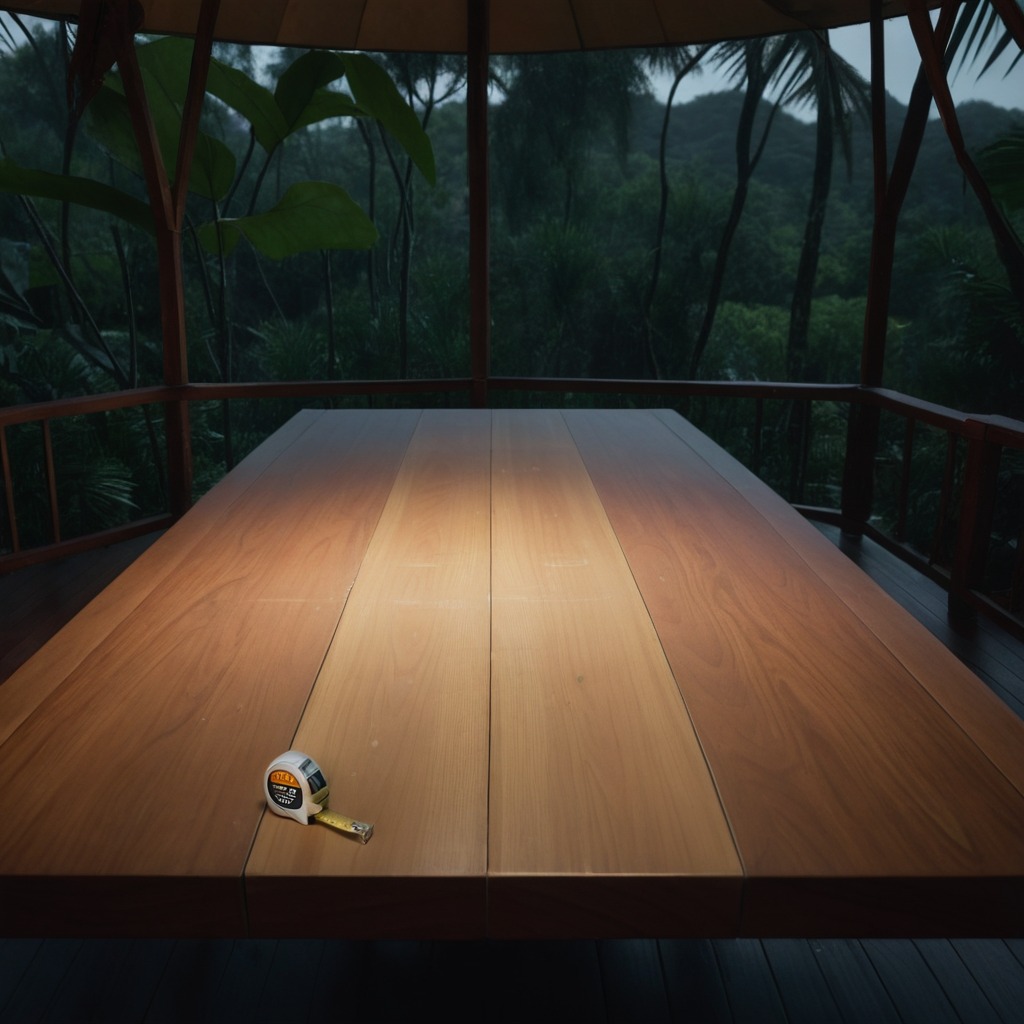
A measuring tape is lying on the wooden table.